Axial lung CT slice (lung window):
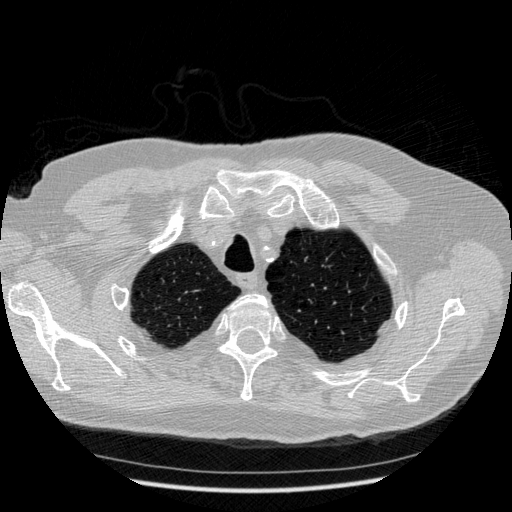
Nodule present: no